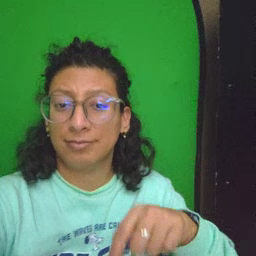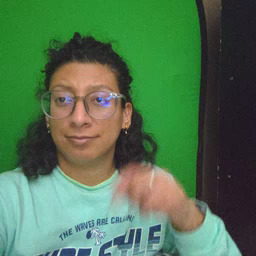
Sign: down